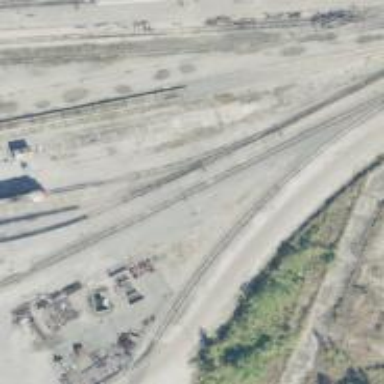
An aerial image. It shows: Railway yard used for servicing trains.